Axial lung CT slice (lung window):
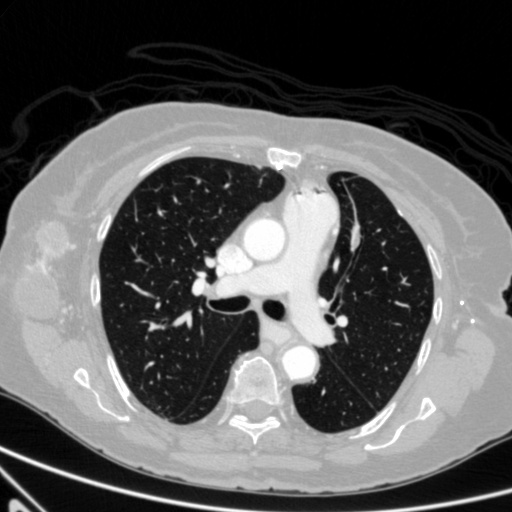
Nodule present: yes
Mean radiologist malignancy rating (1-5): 4